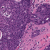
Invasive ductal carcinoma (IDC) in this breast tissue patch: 0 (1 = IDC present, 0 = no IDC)